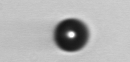
Label: bead